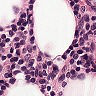
Metastatic tissue present: no